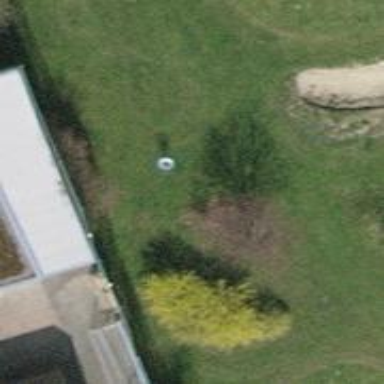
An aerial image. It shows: Disc golf basket.